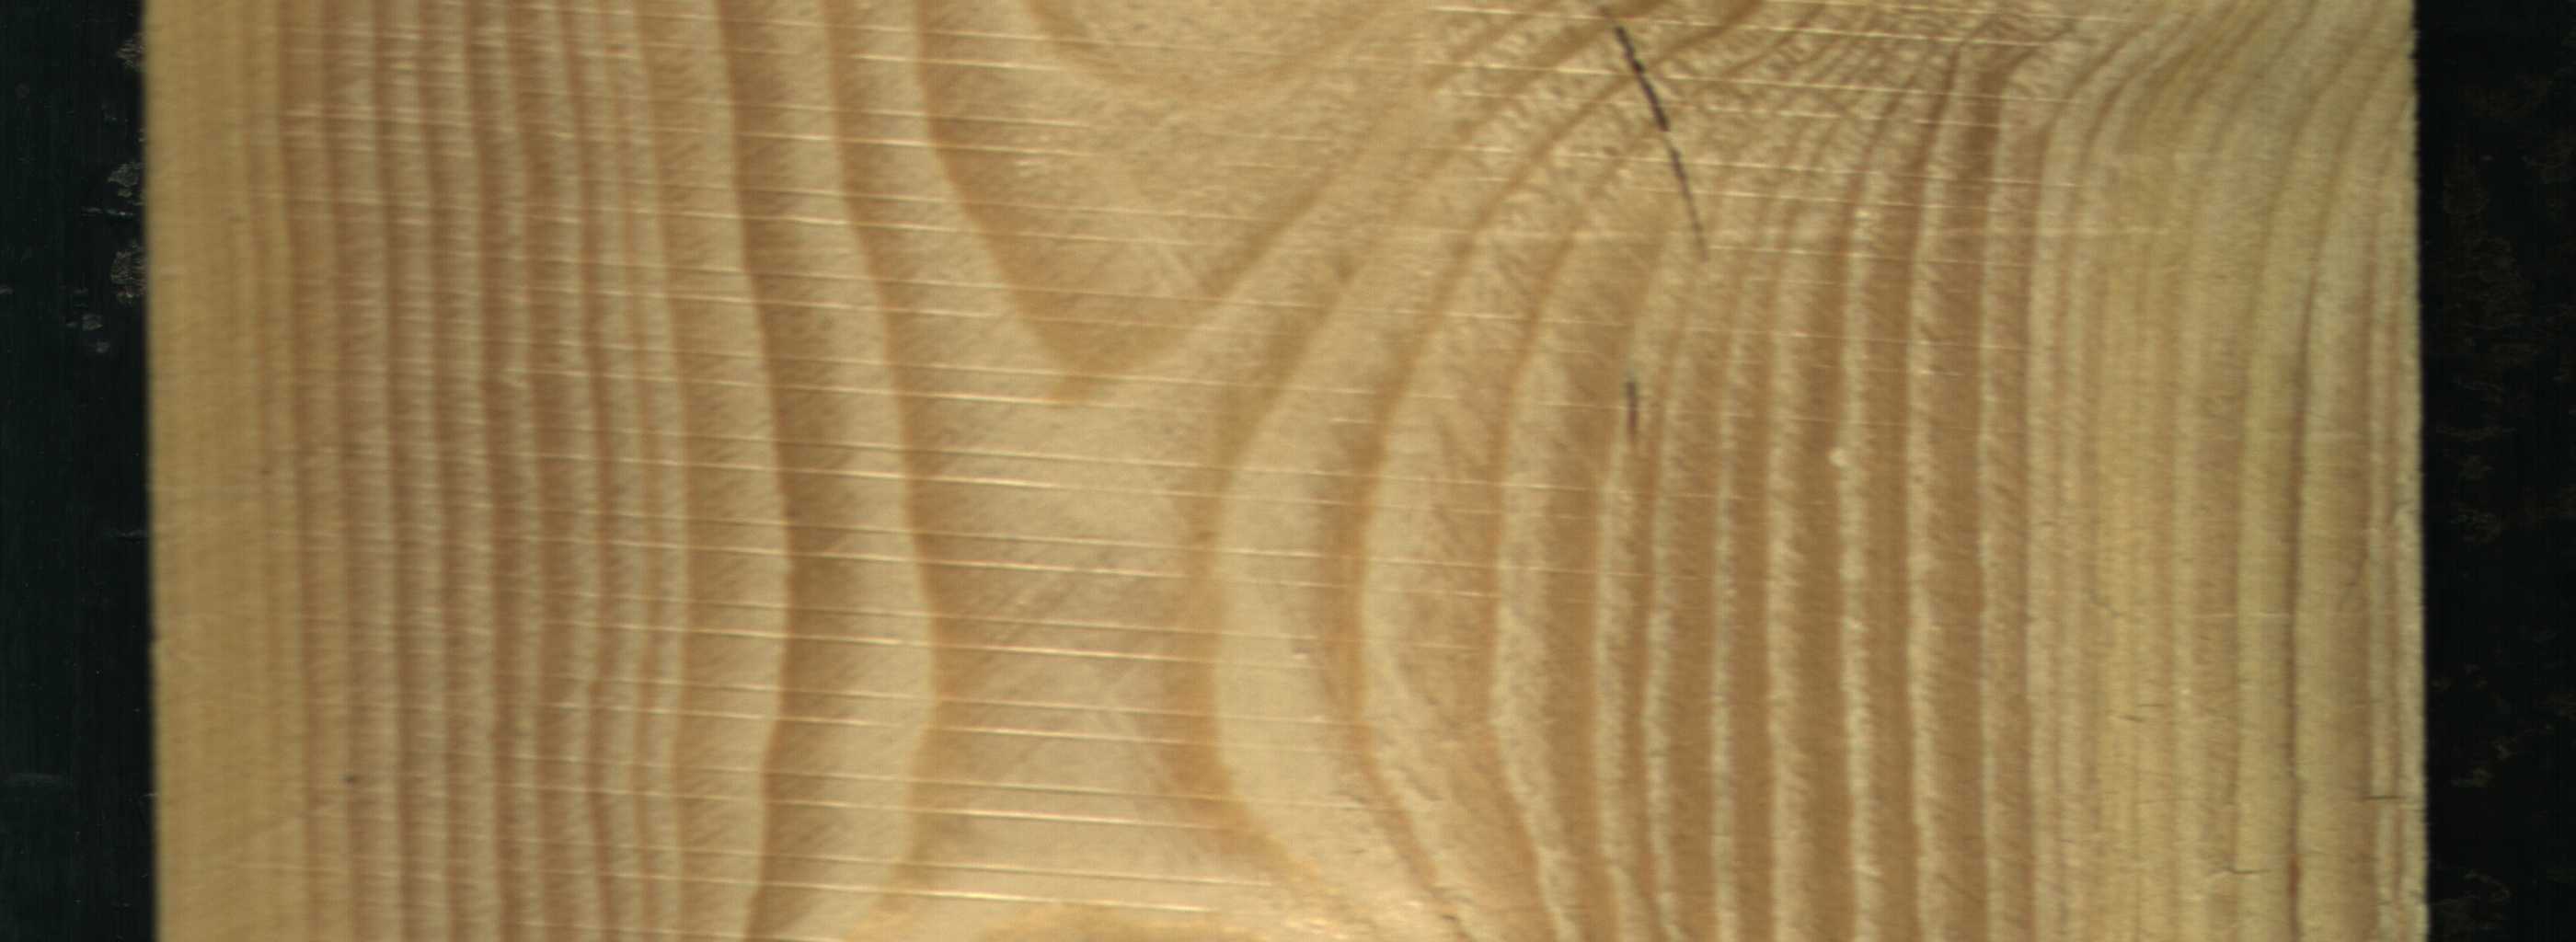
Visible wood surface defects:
resin
resin